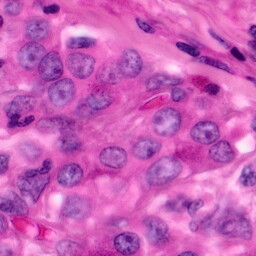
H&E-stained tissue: Pancreatic